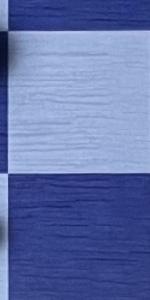
Label: Empty